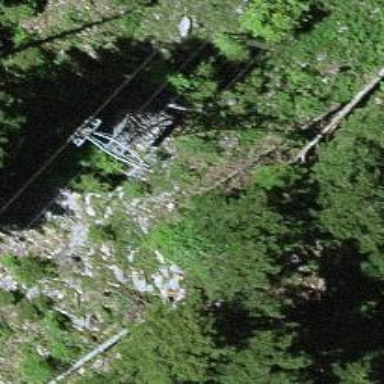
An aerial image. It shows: Cable car.